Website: apple-inc
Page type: customer-info-address
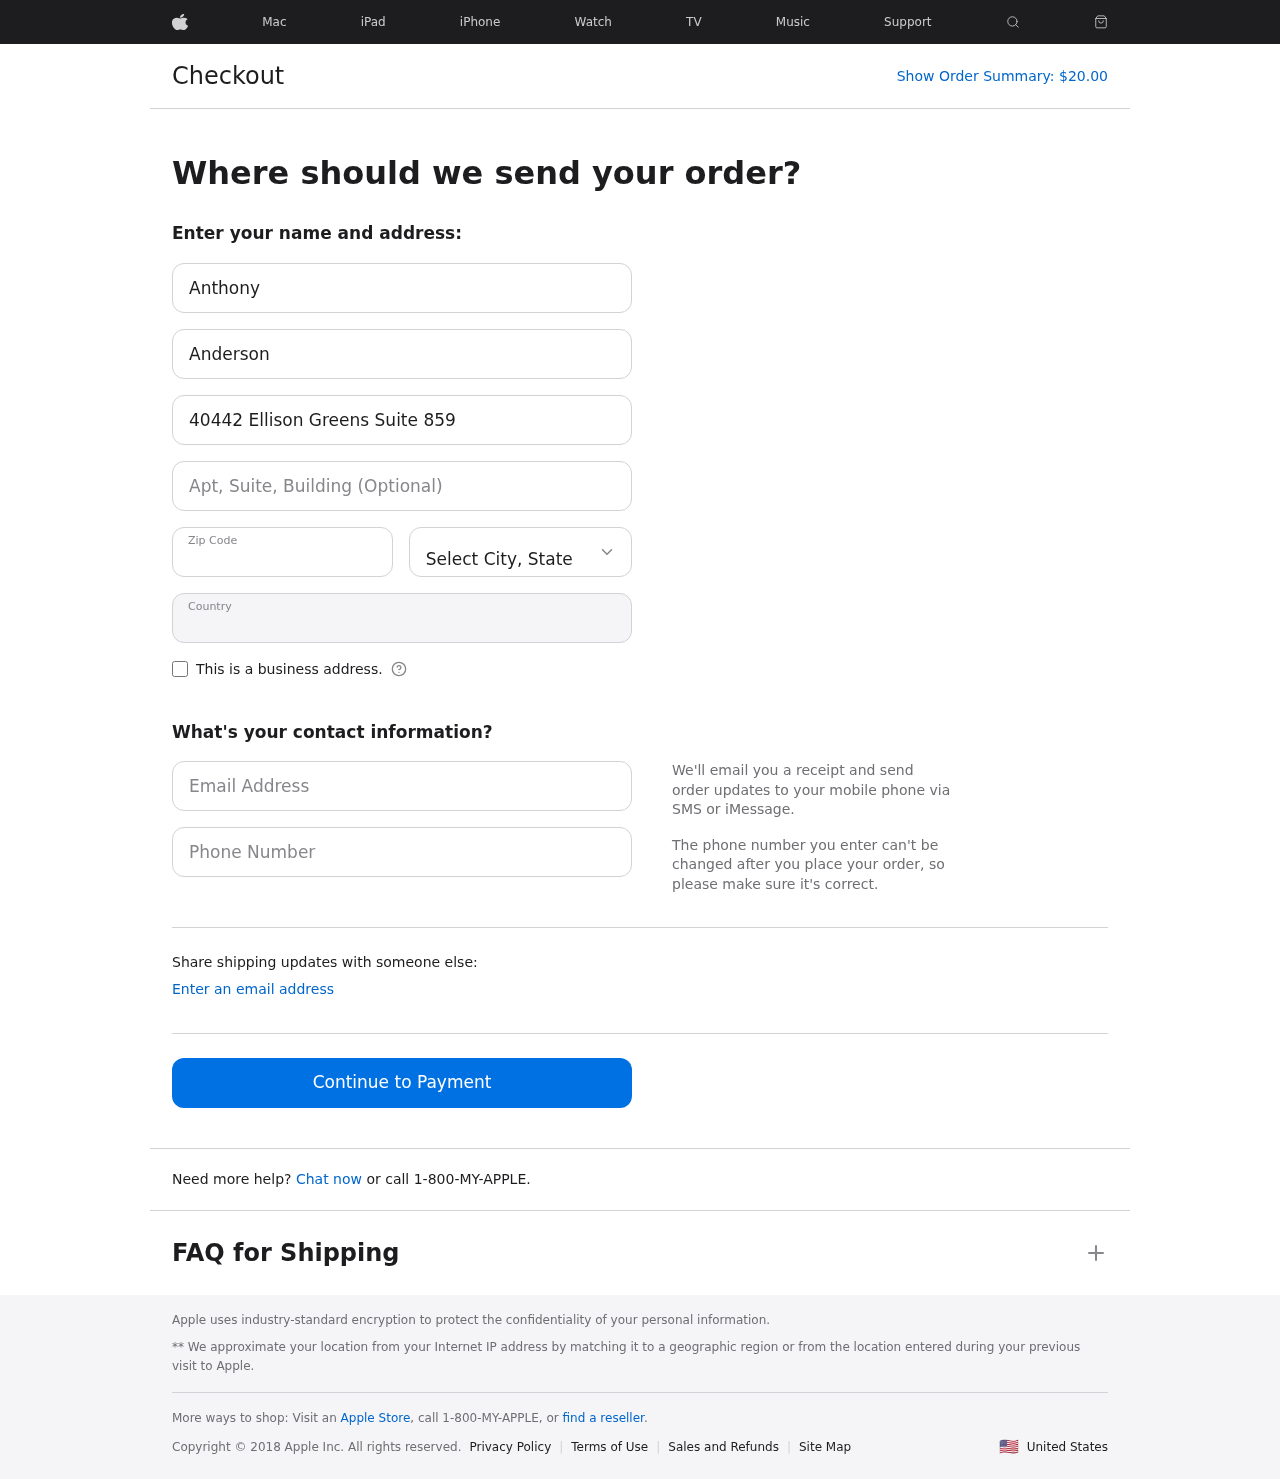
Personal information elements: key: PII_CITY_STATE
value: Robinsonton, NY
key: PII_COUNTRY
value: United States
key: PII_EMAIL
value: anthony.anderson@hotmail.com
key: PII_FIRSTNAME
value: Anthony
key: PII_LASTNAME
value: Anderson
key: PII_PHONE
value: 6999635202
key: PII_POSTCODE
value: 24976
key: PII_STREET
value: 40442 Ellison Greens Suite 859
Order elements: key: ORDER_TOTAL
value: $20.00